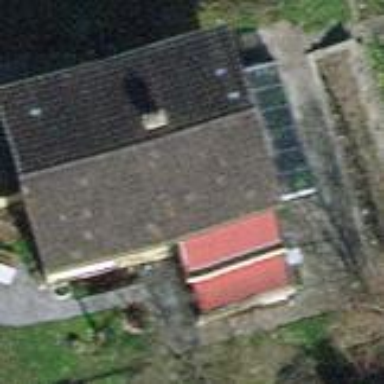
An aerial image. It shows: Detached building.